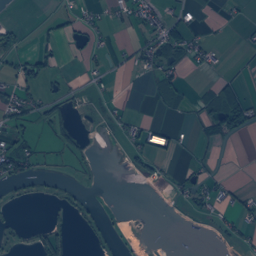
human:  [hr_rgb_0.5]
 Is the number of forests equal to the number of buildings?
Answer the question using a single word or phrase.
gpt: no

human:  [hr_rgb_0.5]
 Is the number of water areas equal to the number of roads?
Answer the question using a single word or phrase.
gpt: no

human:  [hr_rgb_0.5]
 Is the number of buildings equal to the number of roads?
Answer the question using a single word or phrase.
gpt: no

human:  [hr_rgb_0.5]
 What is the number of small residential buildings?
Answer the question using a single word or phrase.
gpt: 378

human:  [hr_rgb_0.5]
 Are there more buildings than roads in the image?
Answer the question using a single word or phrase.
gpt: yes

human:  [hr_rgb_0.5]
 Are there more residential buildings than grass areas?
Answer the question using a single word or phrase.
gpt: yes

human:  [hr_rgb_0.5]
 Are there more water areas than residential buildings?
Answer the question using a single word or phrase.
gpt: no

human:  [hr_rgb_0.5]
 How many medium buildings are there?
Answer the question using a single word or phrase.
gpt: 9

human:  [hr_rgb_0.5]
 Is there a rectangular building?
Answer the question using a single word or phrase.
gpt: yes

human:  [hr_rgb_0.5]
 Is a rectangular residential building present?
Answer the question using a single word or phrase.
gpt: yes

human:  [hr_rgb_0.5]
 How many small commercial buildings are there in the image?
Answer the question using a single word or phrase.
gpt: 15

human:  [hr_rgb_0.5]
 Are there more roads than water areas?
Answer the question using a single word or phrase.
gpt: yes

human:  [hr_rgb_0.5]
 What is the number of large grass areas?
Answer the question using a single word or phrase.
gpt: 95

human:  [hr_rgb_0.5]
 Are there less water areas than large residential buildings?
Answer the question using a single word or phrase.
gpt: no

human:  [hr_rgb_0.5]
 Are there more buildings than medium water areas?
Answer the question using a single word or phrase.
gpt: yes

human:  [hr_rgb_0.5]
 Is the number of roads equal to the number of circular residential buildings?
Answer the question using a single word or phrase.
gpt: no

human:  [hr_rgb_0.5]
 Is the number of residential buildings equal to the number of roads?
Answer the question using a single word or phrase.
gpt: no

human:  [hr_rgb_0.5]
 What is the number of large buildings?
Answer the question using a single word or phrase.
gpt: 2

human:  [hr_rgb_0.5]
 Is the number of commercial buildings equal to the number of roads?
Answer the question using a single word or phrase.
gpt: no

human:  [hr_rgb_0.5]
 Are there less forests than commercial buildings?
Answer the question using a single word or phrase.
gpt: no

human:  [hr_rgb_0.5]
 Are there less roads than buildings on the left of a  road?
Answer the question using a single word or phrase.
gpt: yes

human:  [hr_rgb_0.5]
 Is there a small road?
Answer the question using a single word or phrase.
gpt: yes

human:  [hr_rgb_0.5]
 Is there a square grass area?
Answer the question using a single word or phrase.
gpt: yes

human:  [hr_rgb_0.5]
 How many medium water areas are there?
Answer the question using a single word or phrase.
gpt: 4

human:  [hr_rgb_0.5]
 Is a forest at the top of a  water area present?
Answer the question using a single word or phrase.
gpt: yes

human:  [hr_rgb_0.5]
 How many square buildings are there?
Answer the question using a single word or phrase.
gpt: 2

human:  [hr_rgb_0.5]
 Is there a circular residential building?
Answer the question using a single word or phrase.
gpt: yes

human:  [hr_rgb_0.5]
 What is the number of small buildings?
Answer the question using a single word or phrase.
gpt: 395

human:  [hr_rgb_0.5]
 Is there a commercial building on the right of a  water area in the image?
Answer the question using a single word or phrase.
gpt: yes

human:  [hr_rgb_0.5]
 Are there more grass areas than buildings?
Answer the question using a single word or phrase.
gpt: no

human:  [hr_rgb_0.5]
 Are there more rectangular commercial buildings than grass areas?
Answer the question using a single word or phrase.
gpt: no

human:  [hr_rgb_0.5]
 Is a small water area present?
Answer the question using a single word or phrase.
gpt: yes

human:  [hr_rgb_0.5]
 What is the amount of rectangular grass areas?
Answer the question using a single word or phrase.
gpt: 9

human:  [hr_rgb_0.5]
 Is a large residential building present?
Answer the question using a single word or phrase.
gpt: yes

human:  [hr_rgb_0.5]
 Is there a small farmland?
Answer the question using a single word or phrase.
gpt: yes

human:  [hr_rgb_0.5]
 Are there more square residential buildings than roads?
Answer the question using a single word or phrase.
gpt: no